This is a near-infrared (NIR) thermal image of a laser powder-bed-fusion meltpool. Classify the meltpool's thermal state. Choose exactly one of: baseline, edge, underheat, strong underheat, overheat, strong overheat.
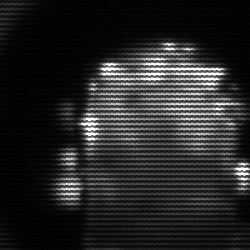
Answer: baseline